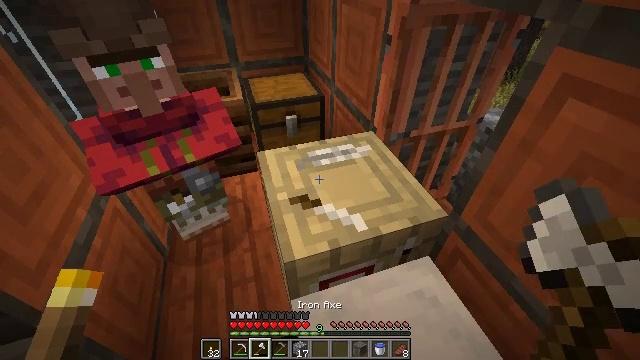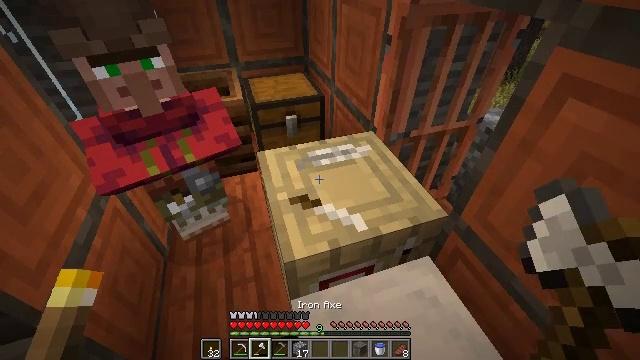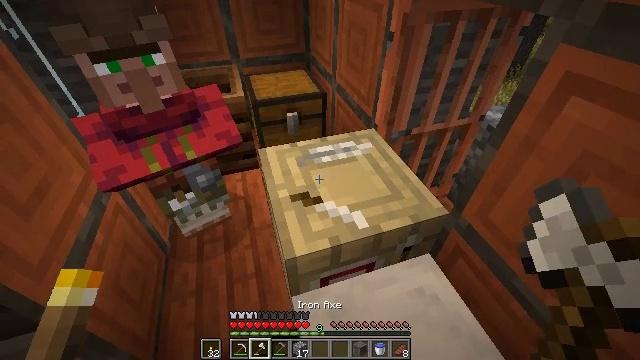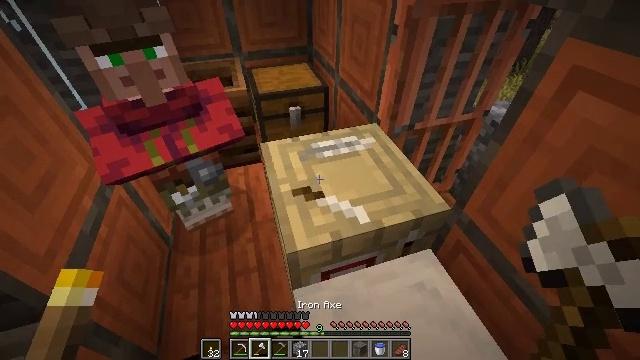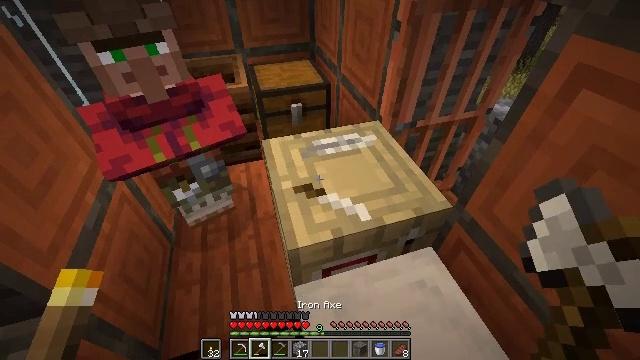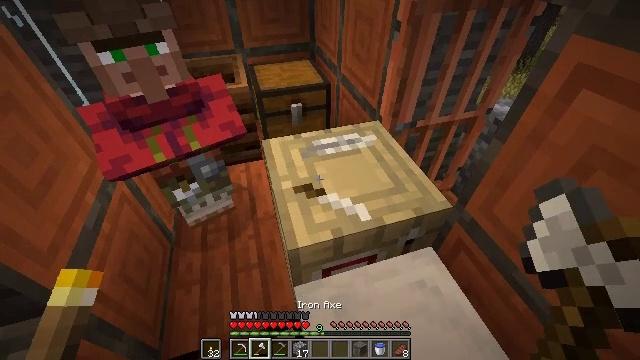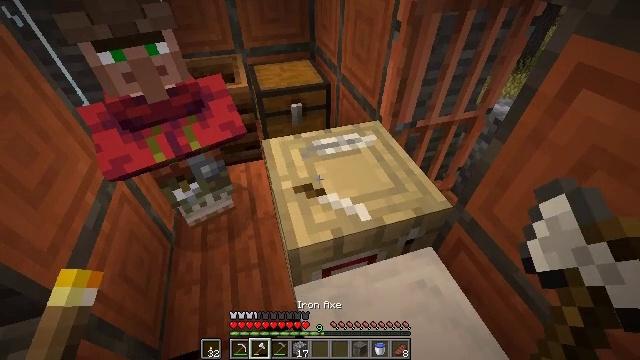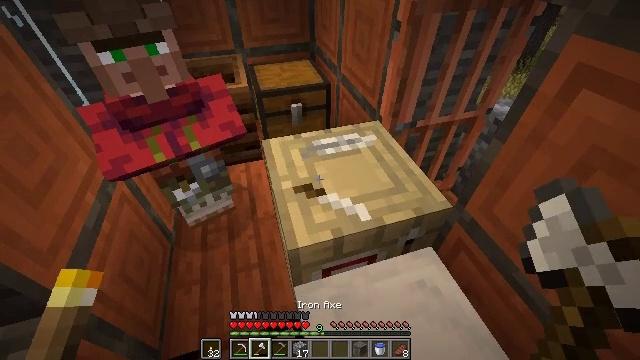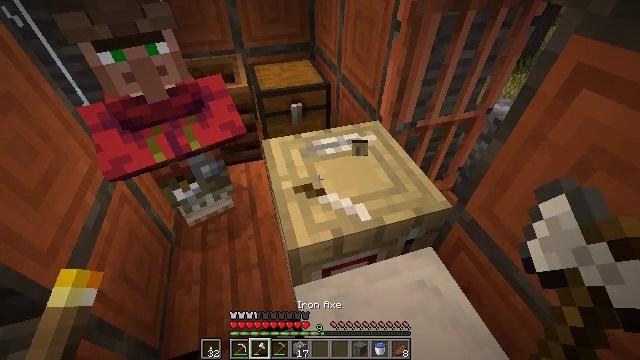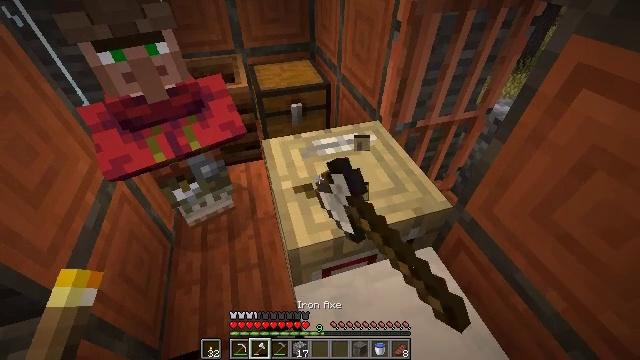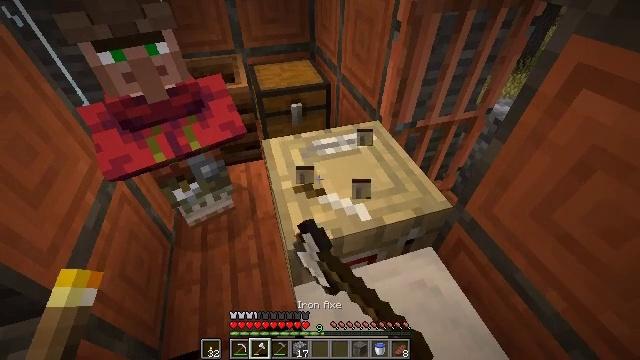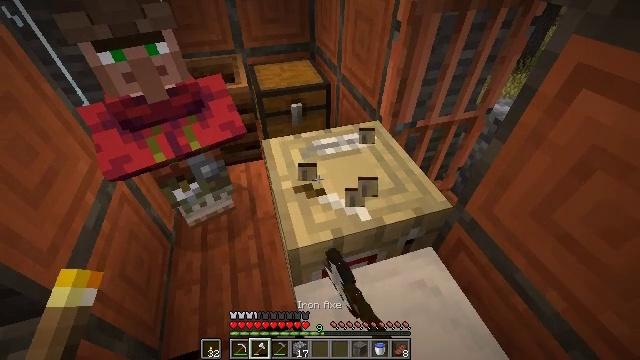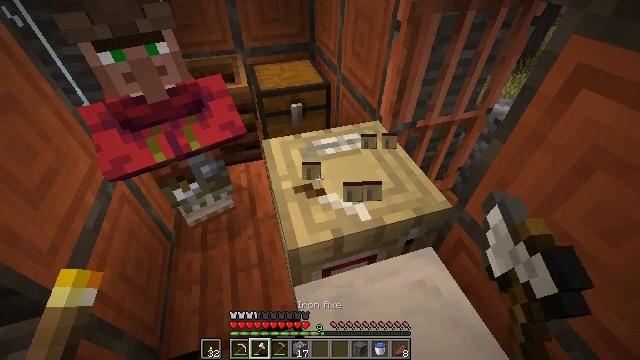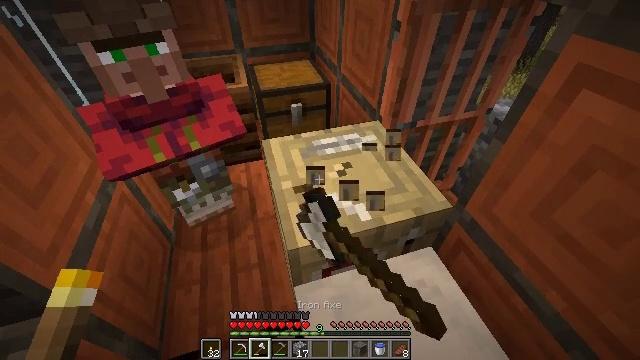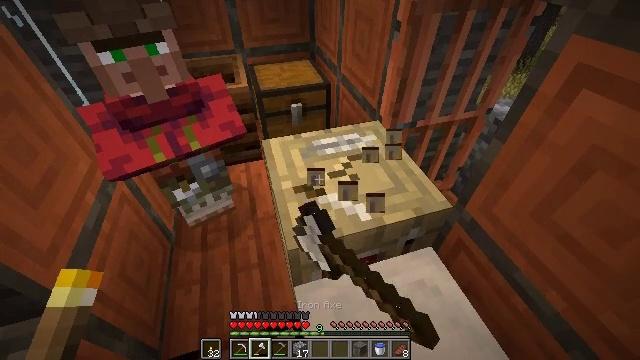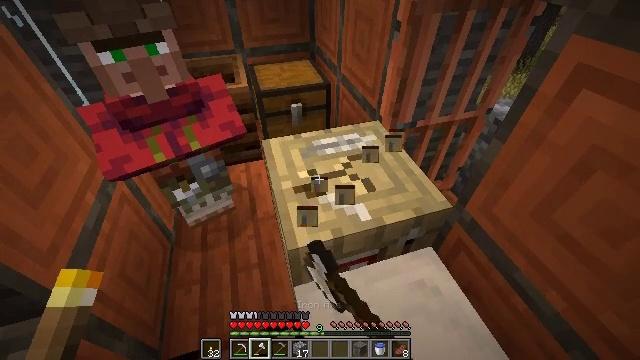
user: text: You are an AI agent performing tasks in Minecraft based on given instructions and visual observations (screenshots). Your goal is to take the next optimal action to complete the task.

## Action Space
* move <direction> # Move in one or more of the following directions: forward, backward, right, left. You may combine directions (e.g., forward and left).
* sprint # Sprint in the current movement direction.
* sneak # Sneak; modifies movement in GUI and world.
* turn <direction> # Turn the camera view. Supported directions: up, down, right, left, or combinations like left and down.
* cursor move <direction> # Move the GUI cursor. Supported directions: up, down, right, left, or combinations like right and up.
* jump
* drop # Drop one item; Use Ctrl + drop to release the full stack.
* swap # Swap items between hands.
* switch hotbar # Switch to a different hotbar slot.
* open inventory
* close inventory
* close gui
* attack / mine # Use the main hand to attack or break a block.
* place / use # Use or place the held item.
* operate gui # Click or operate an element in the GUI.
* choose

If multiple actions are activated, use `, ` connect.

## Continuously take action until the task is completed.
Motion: motion action
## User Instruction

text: Left click on the fletching table to mine it.
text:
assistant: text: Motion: no_op
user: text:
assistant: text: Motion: no_op
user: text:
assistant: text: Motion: turn down
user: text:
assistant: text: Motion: no_op
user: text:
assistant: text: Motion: no_op
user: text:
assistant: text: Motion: no_op
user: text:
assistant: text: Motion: no_op
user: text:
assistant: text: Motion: attack / mine
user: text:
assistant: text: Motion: attack / mine
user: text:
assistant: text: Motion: attack / mine
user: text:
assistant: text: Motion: attack / mine
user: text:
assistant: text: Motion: attack / mine
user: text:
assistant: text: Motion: attack / mine
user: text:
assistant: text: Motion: attack / mine
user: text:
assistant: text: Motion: attack / mine
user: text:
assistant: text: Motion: attack / mine
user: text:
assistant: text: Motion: attack / mine
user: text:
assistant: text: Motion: attack / mine
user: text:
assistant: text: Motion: attack / mine
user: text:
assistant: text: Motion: attack / mine
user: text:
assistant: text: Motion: attack / mine
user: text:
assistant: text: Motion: attack / mine
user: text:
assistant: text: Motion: attack / mine
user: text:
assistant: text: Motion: attack / mine
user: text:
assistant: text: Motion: attack / mine
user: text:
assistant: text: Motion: attack / mine
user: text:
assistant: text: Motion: attack / mine
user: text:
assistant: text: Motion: attack / mine
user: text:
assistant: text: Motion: attack / mine